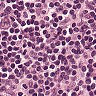
Metastatic tissue present: no